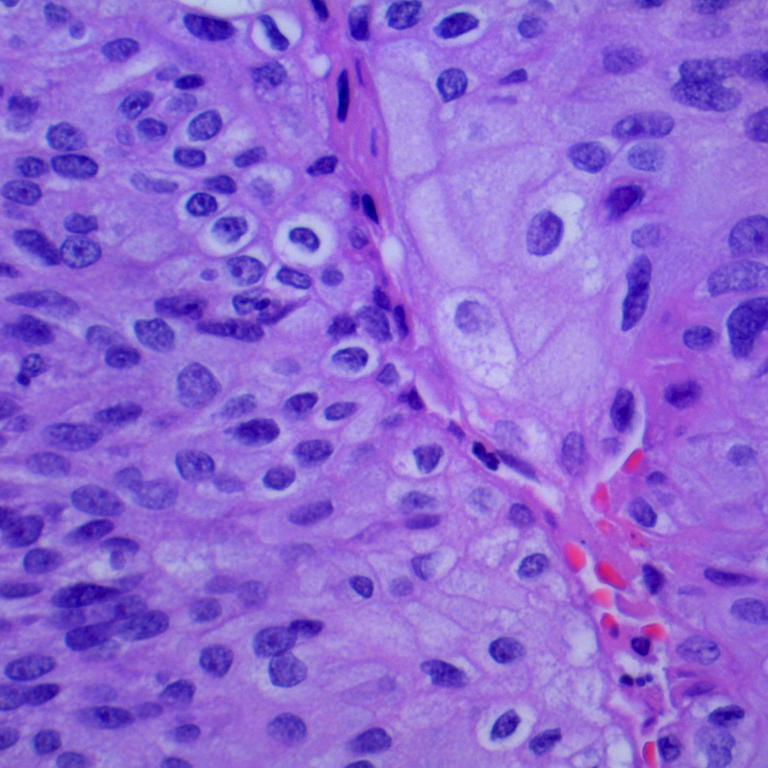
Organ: lung
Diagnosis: squamous carcinomas